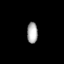
Tissue: prostate
Cell type: Fibroblasts
Senescence score: 0.718
Nuclear area (px): 217
Mean DAPI intensity: 173.032